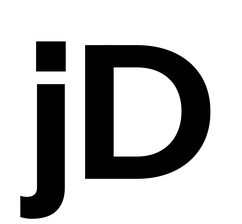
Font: InstrumentSans_Bold